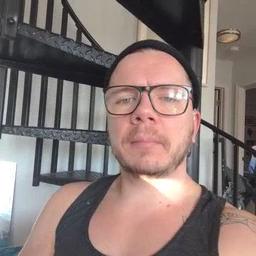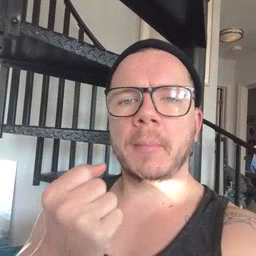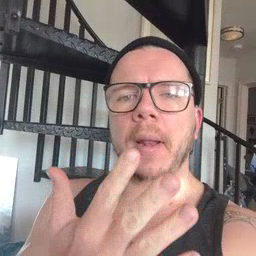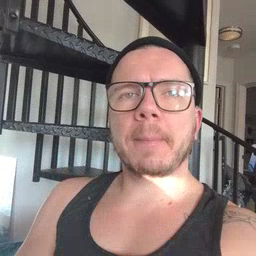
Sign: many